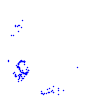
Particle: kaon